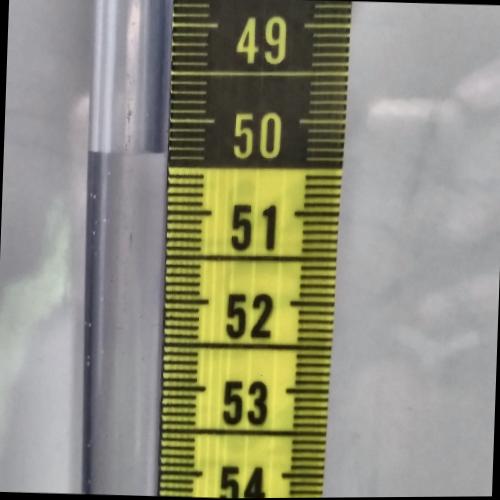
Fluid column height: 50.3 cm